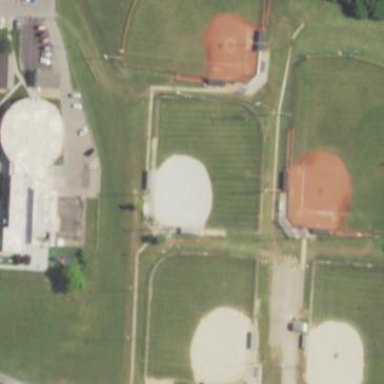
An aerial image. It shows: Baseball pitch for leisure land activities.